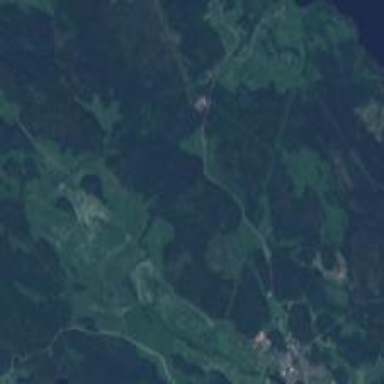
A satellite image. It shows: Beautiful woodland area.